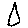
Label: triangle